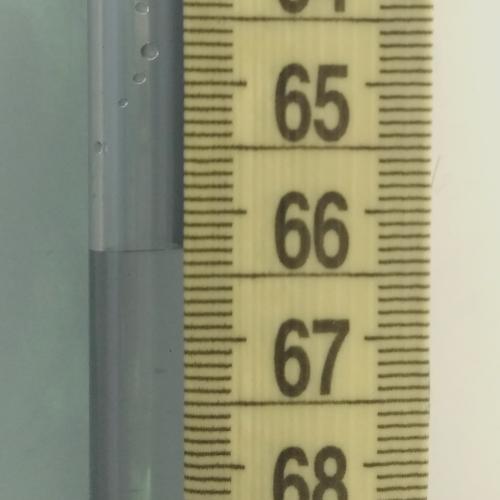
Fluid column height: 66.3 cm